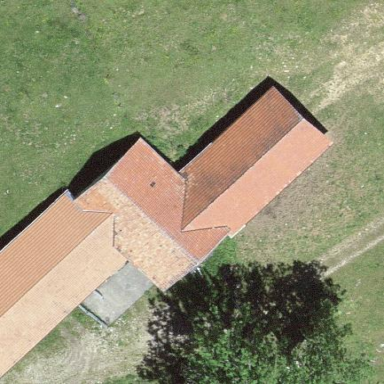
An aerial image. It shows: Farm auxiliary building.